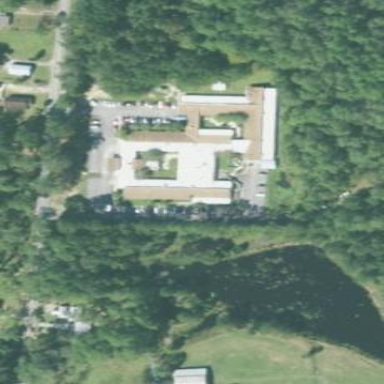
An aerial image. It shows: Hospital.